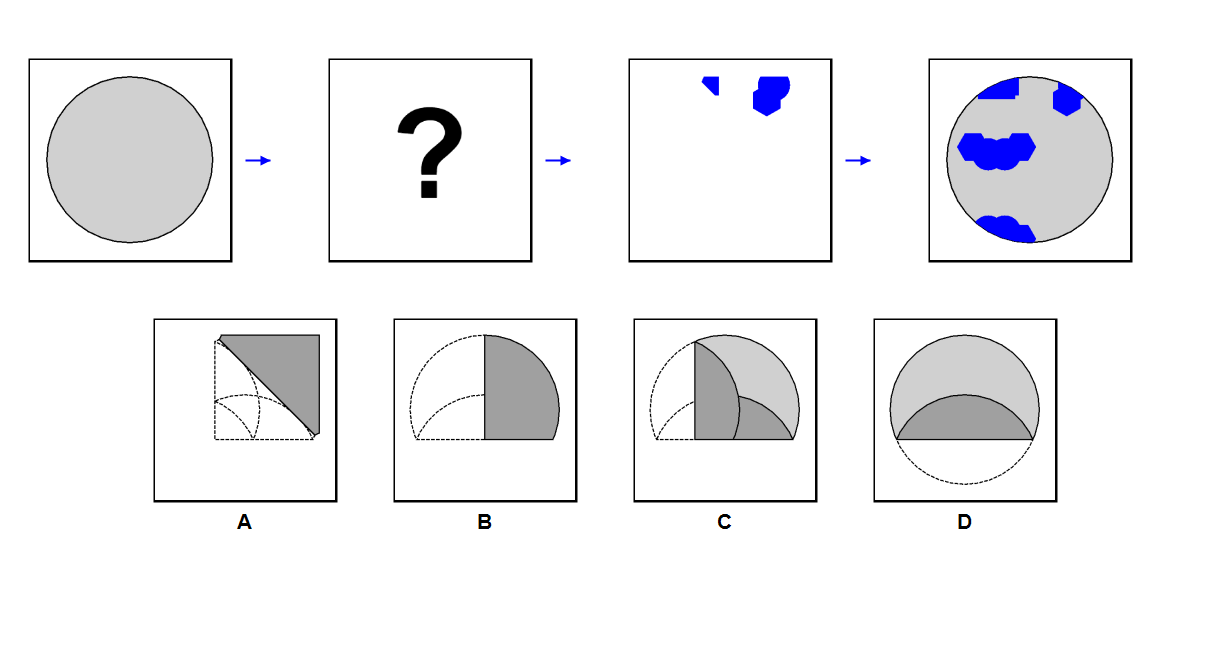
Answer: B